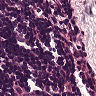
Metastatic tissue present: no